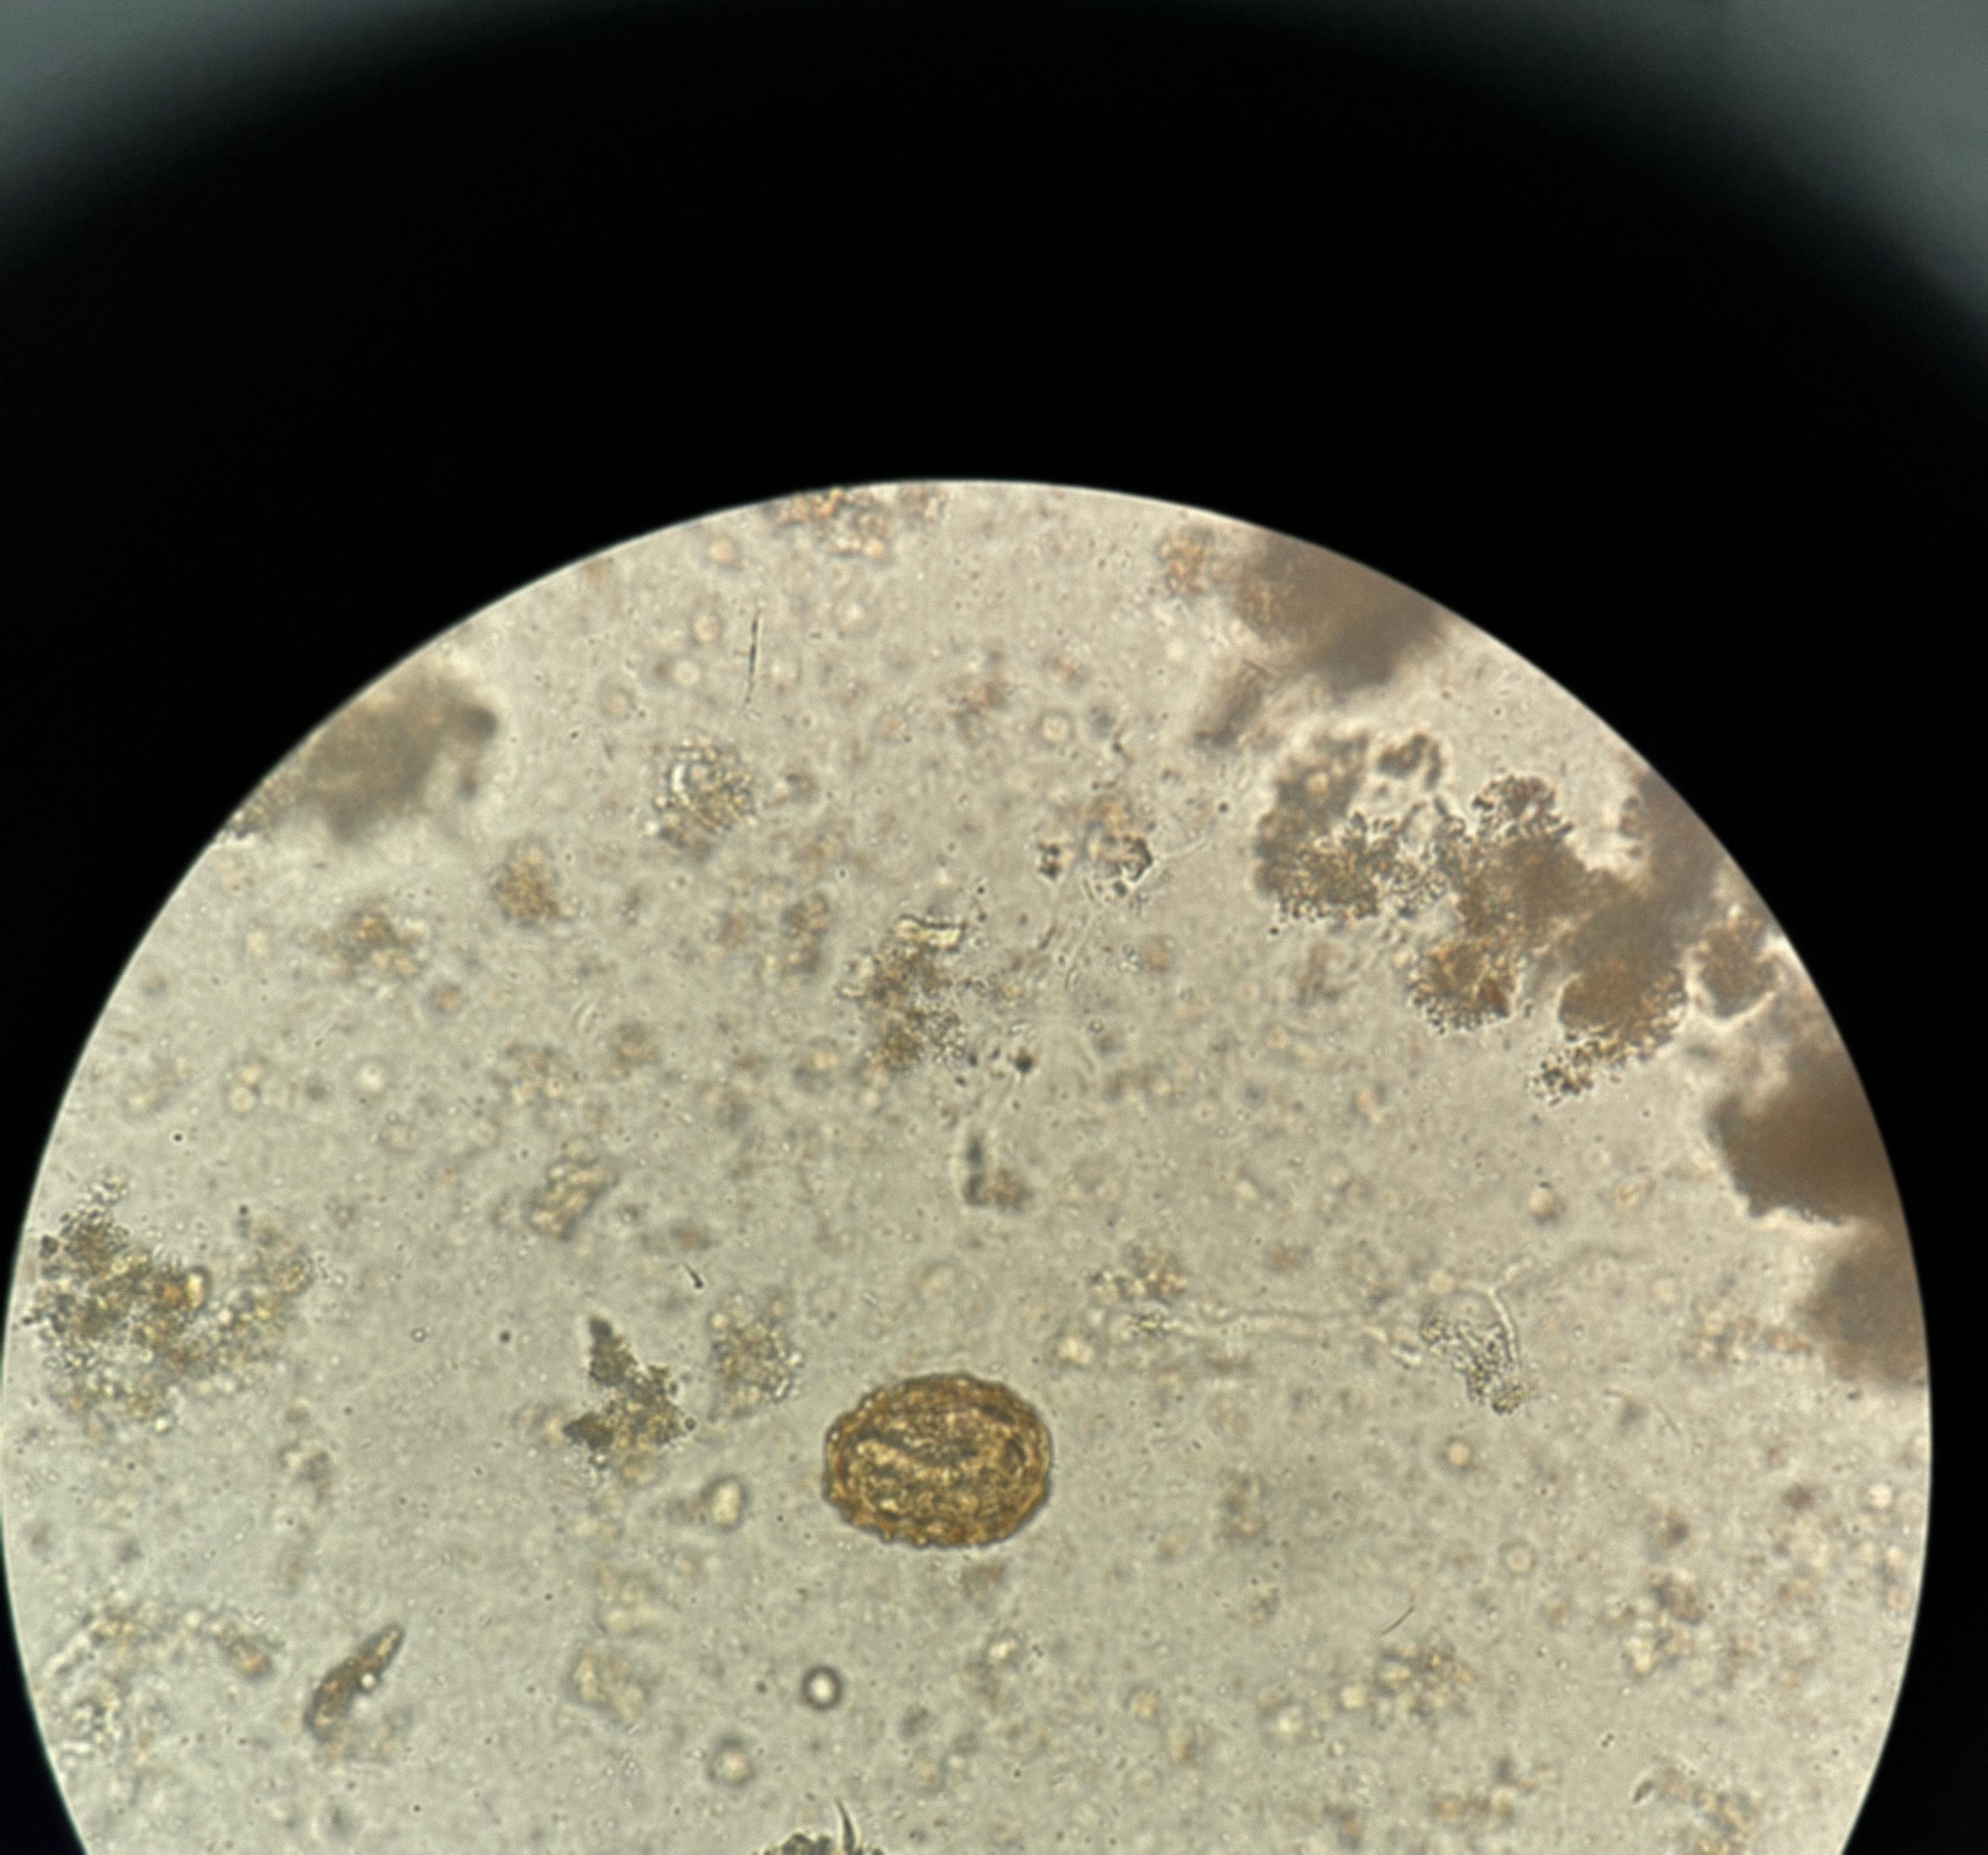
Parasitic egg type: Ascaris lumbricoides